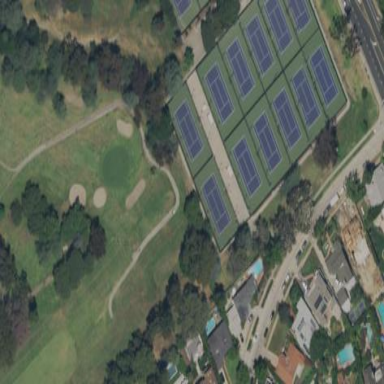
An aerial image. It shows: Tennis court on pitch designated for leisure land.